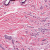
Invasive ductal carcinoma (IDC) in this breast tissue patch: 1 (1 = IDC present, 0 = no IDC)